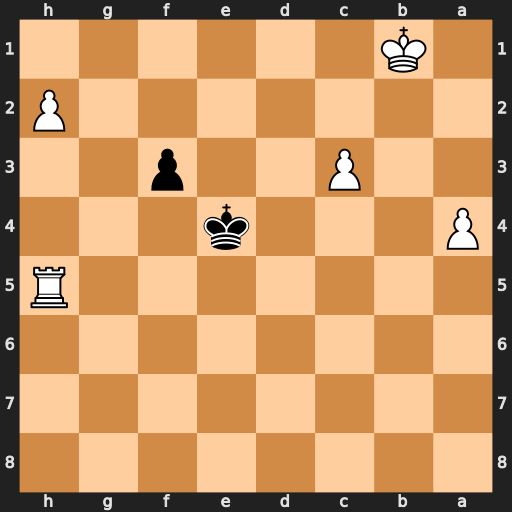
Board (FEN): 8/8/8/7R/P3k3/2P2p2/7P/1K6
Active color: b
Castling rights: -
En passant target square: -
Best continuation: f2 Kb2 f1=Q